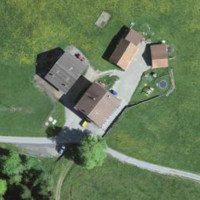
EUNIS habitat code: 23
Species observed at this site:
Tettigonia cantans